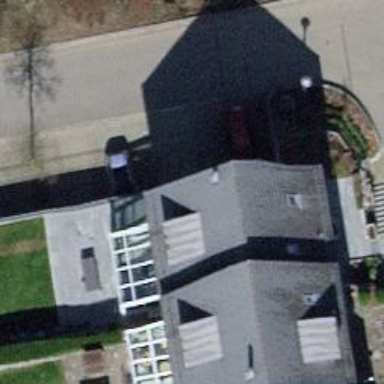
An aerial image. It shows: Building with tiled roof.